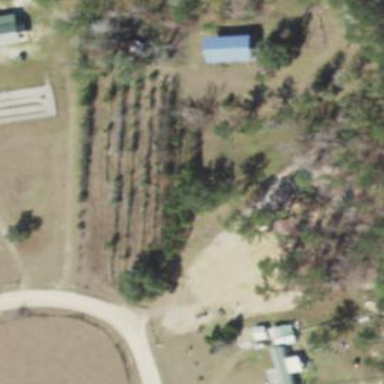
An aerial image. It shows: Plant nursery specializing in trees.